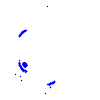
Particle: electron